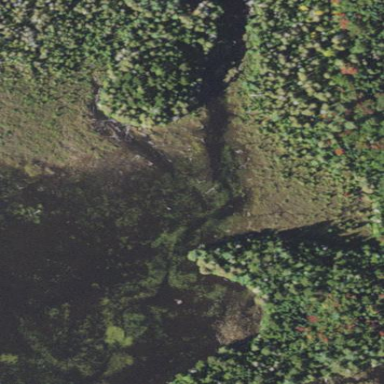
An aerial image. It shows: Marsh wetland.